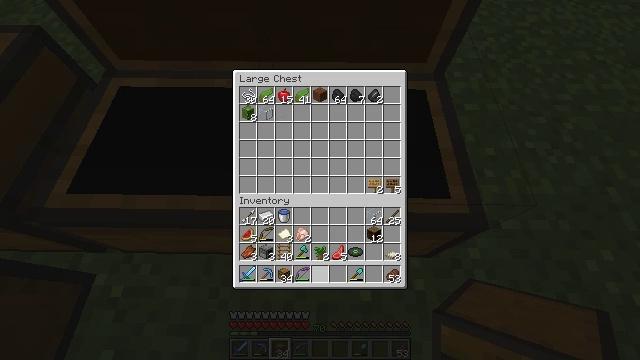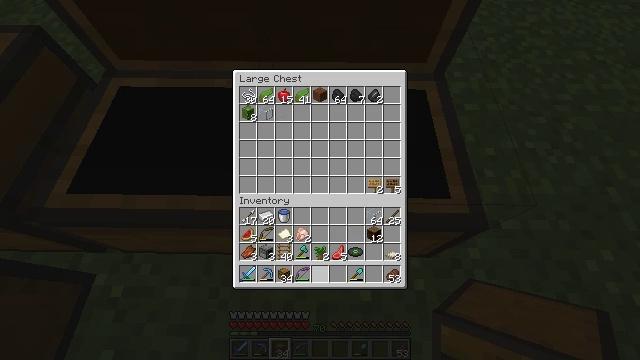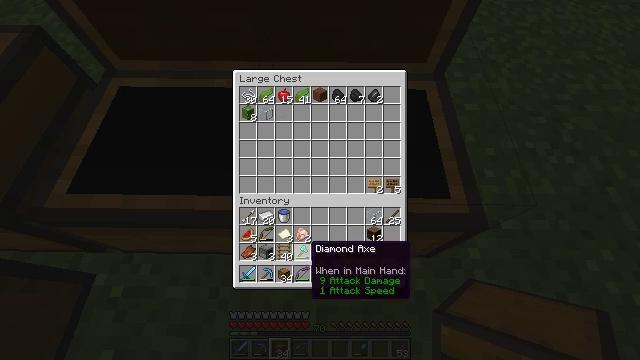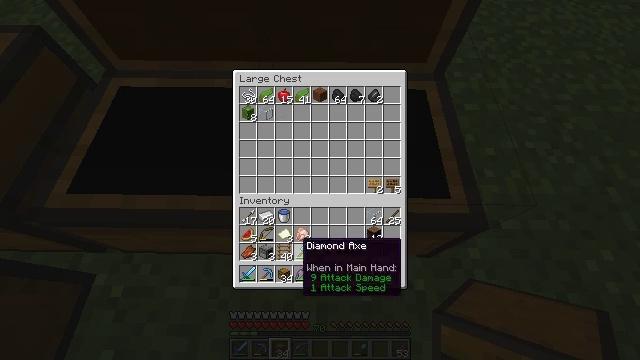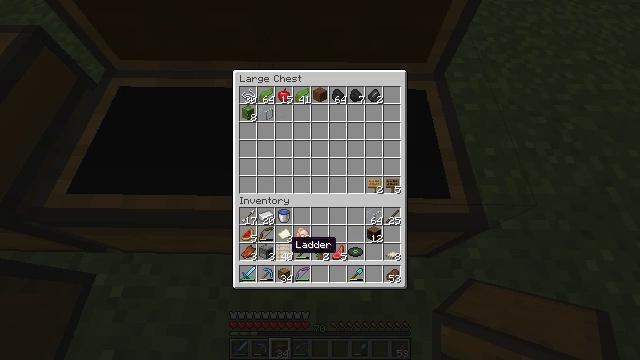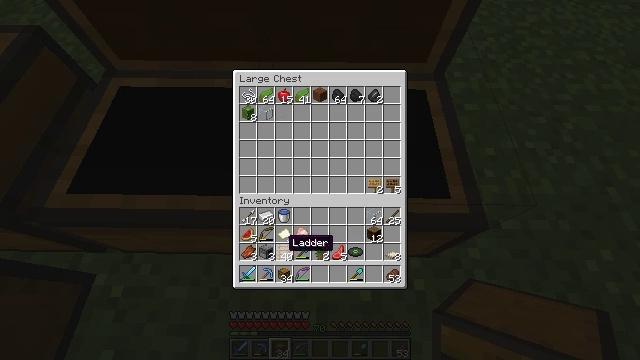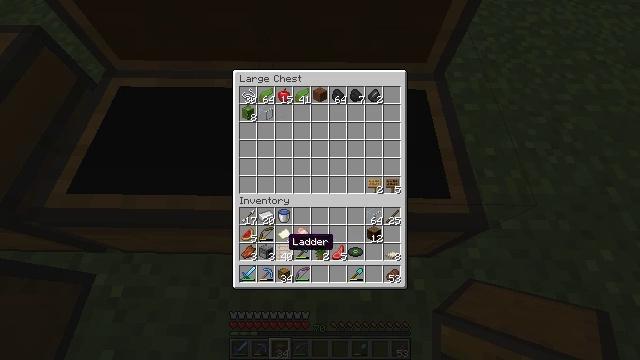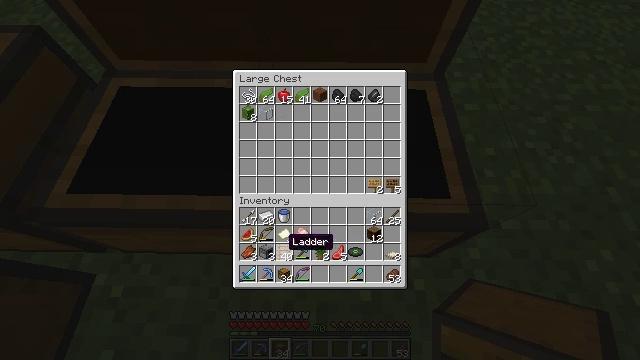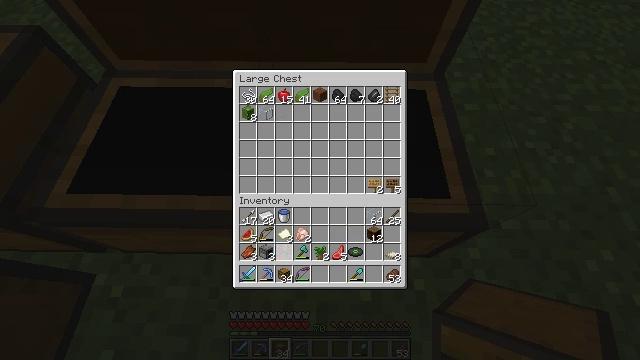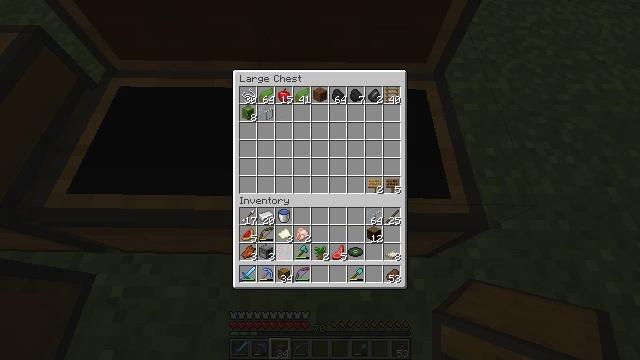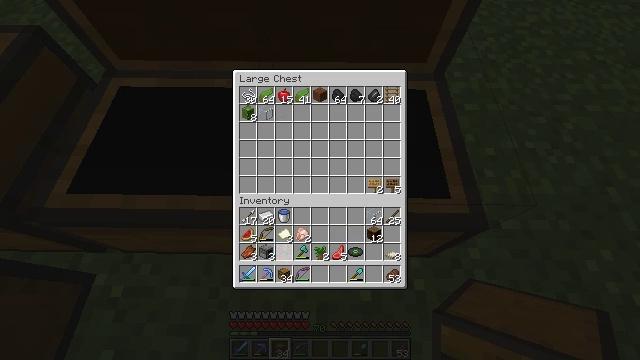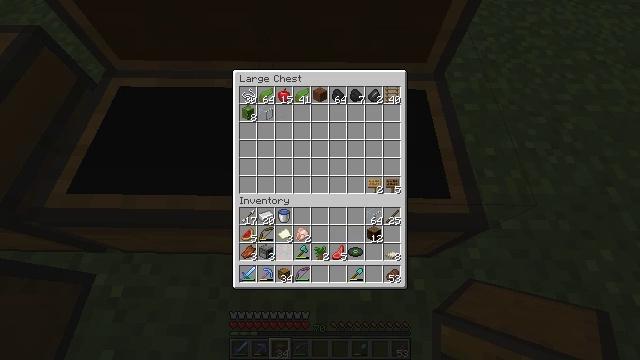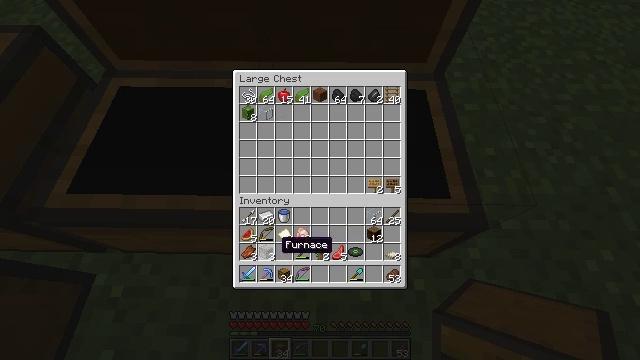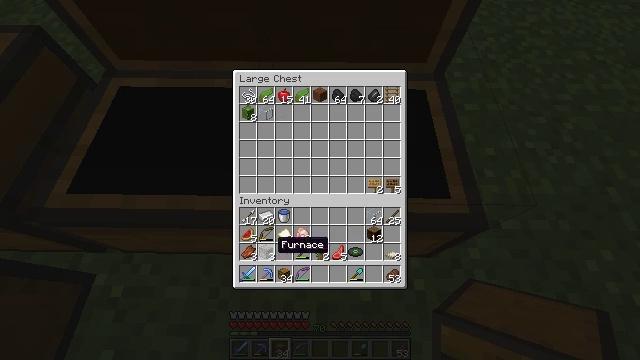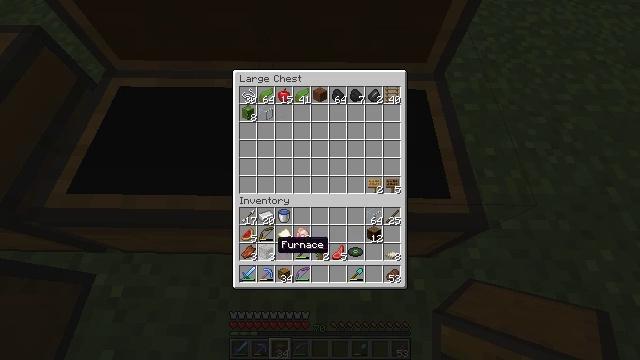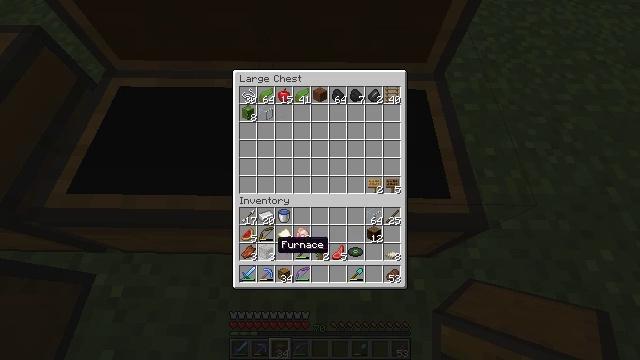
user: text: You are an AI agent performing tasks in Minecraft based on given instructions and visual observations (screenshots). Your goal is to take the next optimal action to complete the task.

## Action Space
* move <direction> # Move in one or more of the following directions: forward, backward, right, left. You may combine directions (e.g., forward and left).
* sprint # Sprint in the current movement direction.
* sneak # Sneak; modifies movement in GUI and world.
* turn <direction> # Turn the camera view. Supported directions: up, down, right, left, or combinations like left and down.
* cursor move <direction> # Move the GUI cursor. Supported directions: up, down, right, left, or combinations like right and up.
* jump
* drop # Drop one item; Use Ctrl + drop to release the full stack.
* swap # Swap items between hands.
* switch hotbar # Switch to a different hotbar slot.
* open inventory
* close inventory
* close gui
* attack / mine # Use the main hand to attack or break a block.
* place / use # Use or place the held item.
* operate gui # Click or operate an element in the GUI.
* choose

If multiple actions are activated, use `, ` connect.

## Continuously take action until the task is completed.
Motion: motion action
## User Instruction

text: Mine the furnace to collect it.
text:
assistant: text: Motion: sneak, turn left
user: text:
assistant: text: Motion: sneak, turn left and up
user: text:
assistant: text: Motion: sneak, turn left
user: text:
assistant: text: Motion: sneak, turn left
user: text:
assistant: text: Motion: sneak
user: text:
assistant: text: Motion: sneak
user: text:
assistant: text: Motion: sneak
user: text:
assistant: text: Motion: sneak, attack / mine
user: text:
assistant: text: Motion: sneak, attack / mine
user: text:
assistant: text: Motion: sneak
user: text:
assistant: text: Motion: sneak
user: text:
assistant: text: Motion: sneak
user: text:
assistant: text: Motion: sneak
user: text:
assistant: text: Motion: sneak
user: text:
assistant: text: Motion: sneak
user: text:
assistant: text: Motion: sneak
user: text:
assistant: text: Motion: sneak, attack / mine
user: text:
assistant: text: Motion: sneak, attack / mine
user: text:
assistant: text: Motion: sneak
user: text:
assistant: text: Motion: sneak, turn left
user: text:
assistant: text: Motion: sneak
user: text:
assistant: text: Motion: sneak
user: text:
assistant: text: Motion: sneak
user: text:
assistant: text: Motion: sneak
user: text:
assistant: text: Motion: sneak, attack / mine
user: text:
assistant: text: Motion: sneak, attack / mine
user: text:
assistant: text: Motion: sneak
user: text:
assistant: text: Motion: sneak, turn up
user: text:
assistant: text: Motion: sneak, turn up
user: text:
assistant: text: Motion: sneak